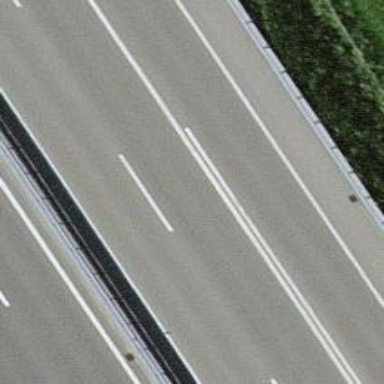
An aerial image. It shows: Asphalt motorway link.